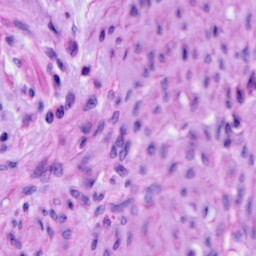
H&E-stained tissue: Cervix